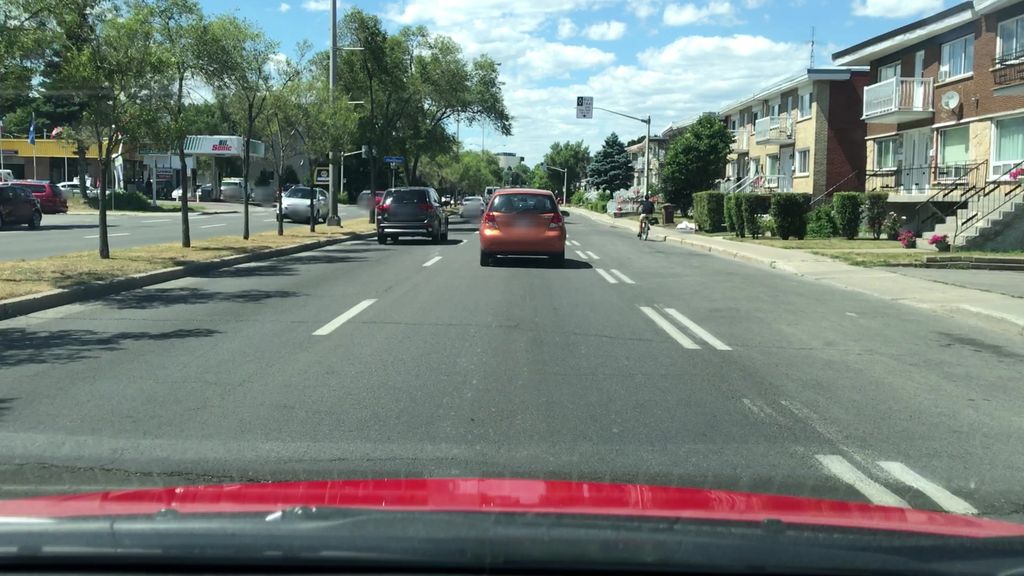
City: montreal